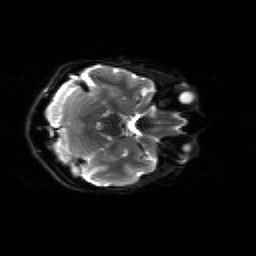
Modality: sbref
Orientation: axial
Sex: female
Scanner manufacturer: siemens
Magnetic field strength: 3 T
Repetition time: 5 s
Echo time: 0.071 s